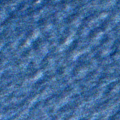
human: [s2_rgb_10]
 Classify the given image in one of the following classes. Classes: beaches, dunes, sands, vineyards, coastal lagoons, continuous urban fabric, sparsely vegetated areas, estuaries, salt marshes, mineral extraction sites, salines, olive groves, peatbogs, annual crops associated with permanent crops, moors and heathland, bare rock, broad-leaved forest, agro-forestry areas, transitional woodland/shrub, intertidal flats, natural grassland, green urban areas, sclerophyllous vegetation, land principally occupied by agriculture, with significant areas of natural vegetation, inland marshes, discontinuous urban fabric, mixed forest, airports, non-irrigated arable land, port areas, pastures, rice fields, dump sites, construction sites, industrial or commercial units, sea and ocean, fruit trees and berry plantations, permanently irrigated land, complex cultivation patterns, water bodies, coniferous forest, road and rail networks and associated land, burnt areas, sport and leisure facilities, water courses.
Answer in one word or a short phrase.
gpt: sea and ocean